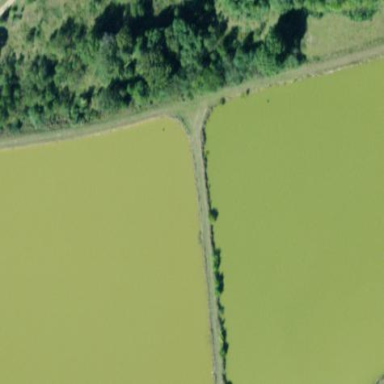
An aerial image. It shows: Area designated for fish aquaculture.